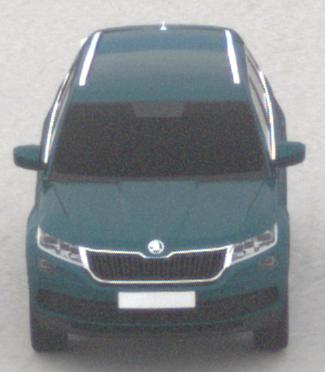
Make: Skoda
Model: Kodiaq 1.4 TSI
Detailed model: Kodiaq
Model produced from: 2017/03
Model produced until: 2018/05
Doors: 5
Color: blue
Road condition: dry road
Daytime: morning or afternoon
Contrast: low contrast